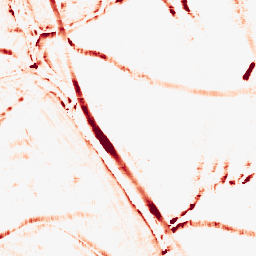
Category: morphological
Decomposition family: morphological_square
Decomposition parameters: operation: opening
size: 10
Upsampling method: sinc_hamming
Upsampling parameters: scale: 4
kernel_size: 8
Upsampling scale: 4